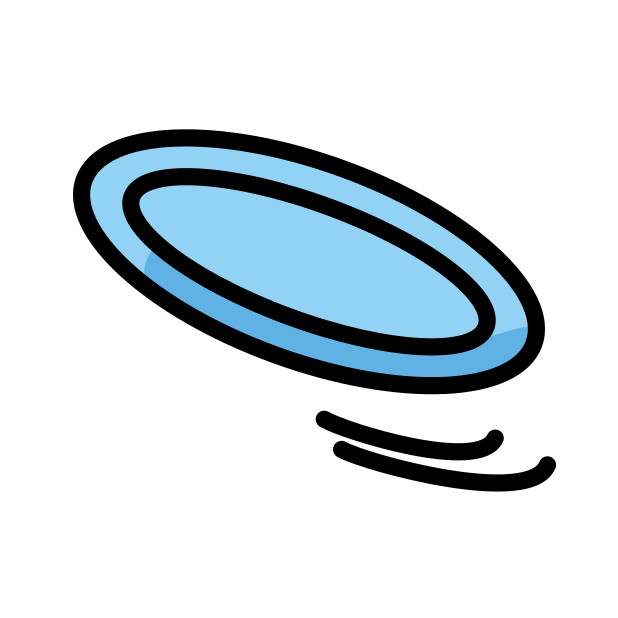
flying disc